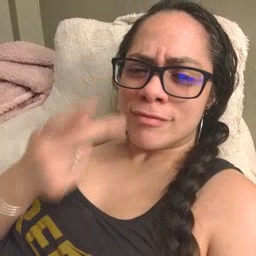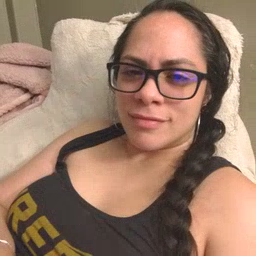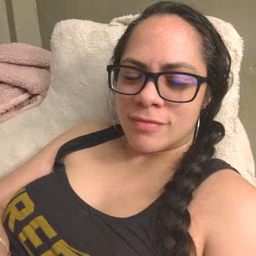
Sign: kitty